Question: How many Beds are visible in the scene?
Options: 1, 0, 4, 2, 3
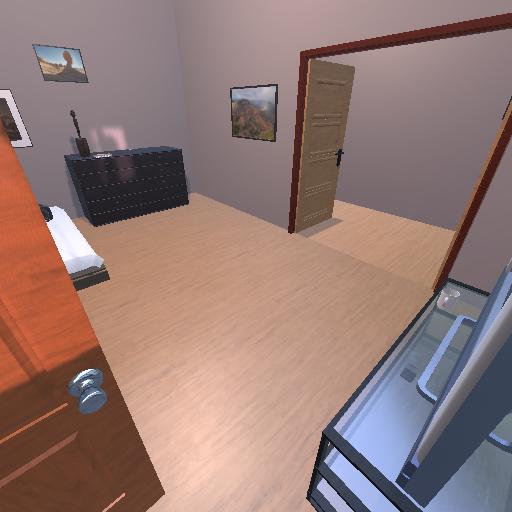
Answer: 1